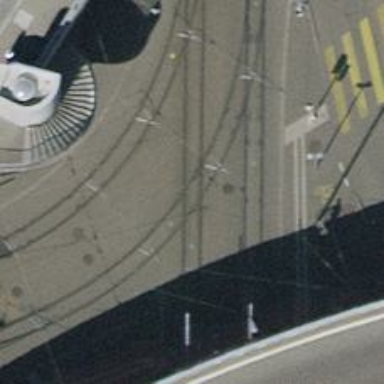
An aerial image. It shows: Railway crossing.